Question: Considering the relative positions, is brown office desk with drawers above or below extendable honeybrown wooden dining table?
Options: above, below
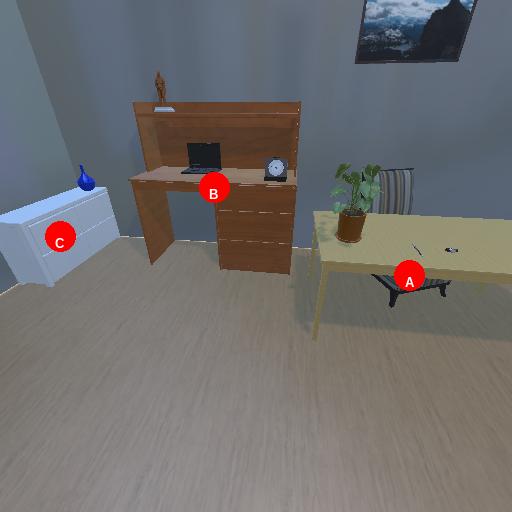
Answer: above